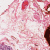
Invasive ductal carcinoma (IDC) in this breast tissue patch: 0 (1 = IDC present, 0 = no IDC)